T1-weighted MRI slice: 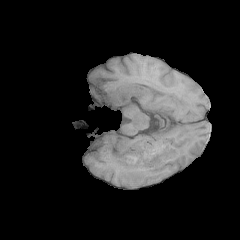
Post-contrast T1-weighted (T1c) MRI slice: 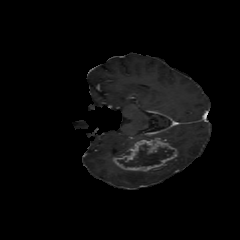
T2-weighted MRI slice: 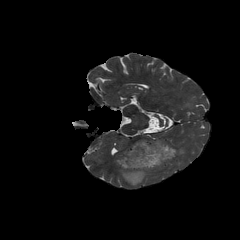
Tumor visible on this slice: yes